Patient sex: F
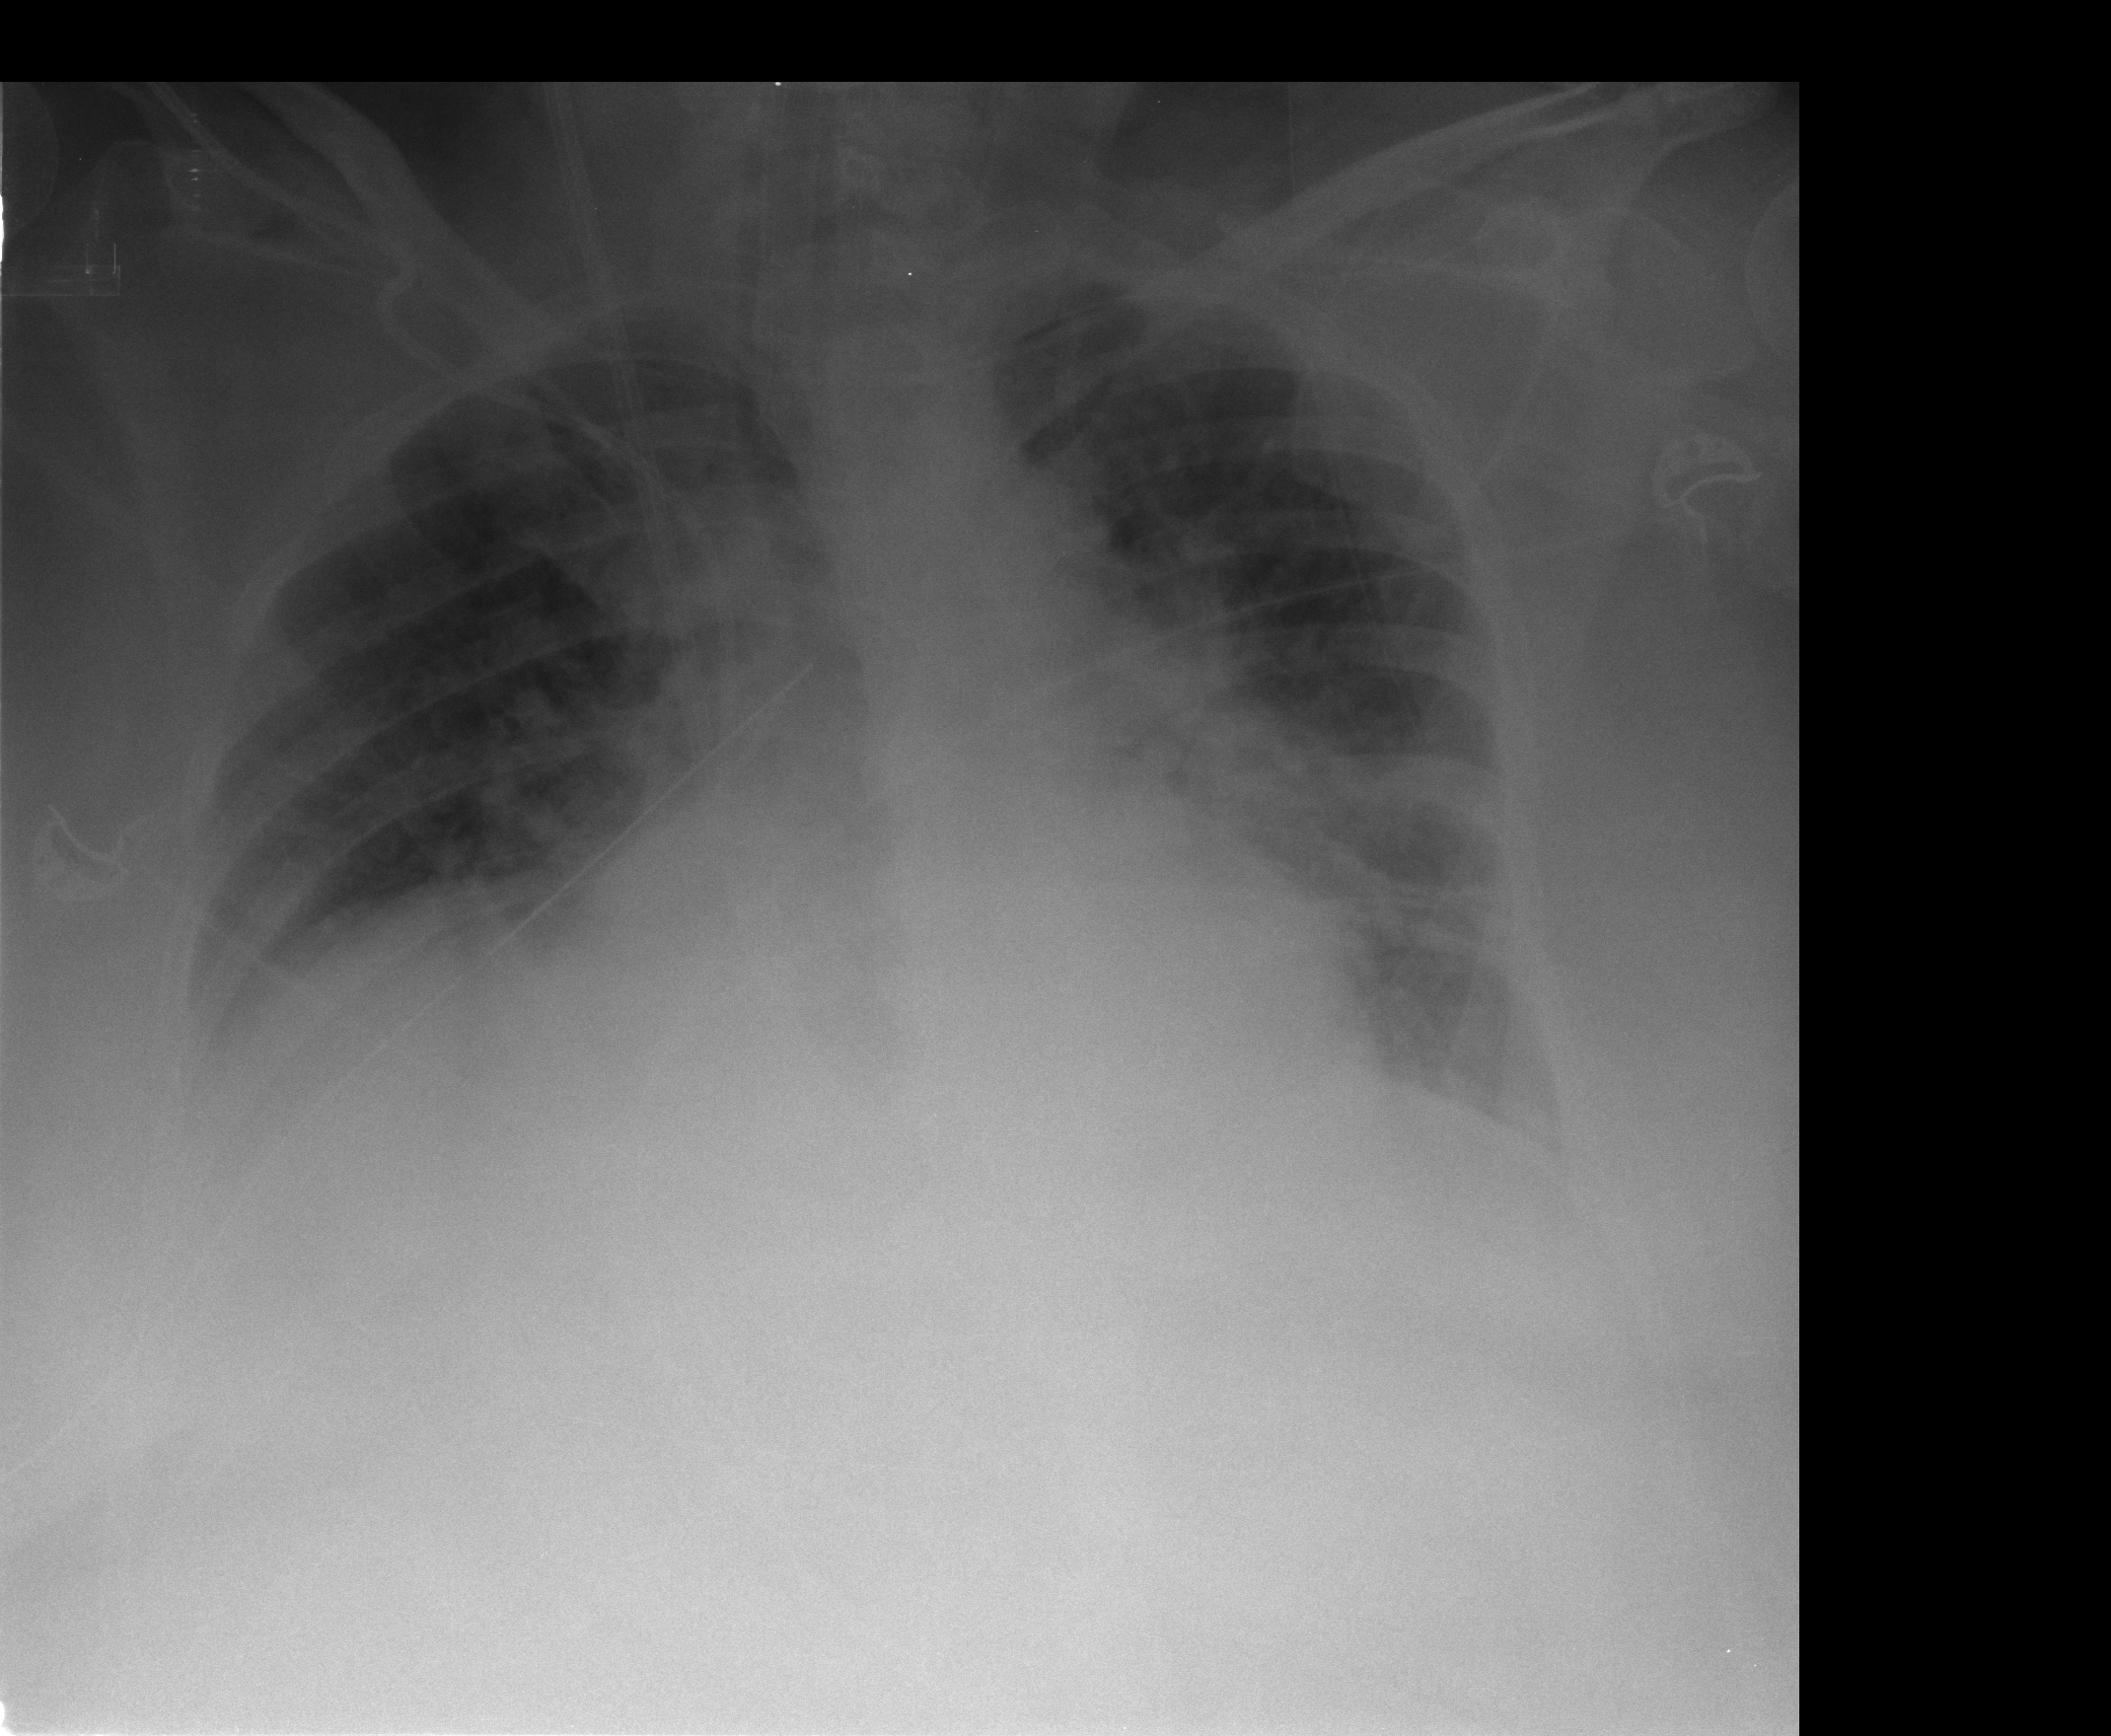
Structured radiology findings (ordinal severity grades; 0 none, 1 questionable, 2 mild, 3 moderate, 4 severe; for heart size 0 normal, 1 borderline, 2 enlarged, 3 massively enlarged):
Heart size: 1
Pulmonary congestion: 0
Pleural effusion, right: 0
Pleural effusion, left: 2
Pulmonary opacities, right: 2
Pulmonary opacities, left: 2
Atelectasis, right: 2
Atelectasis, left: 2